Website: walmart
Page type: address-validator
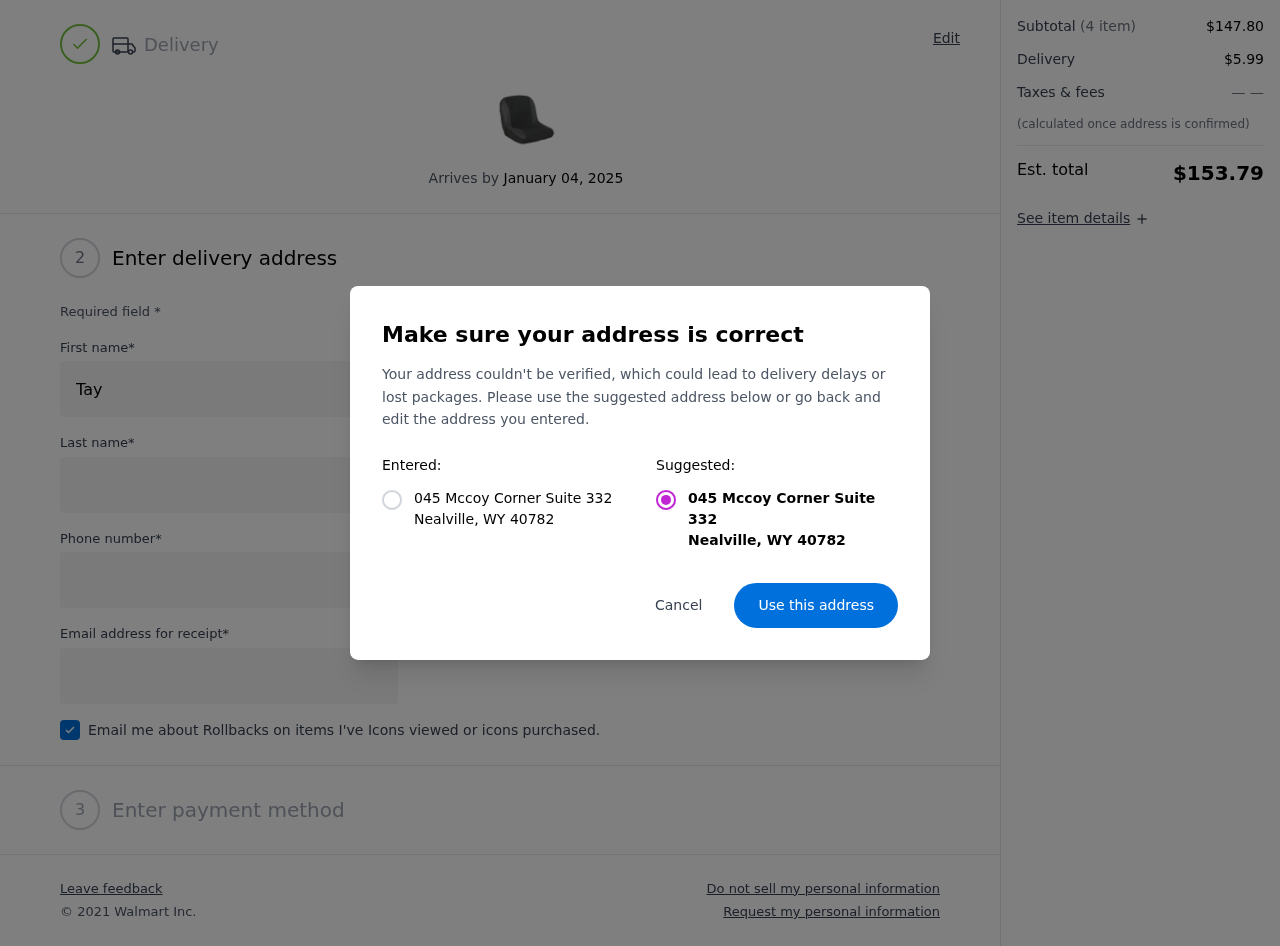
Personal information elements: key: PII_CITY
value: Nealville
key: PII_POSTCODE
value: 40782
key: PII_STATE_ABBR
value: WY
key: PII_STREET
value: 045 Mccoy Corner Suite 332
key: PII_FIRSTNAME
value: Taylor
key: PII_LASTNAME
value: Hinton
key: PII_PHONE
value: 6386023323
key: PII_EMAIL
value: thinton@hotmail.com
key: PII_POSTCODE_FULL
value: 40782
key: PII_POSTCODE_NUMERIC
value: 40782
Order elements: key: ORDER_DELIVERY_DATE
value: January 04, 2025
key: ORDER_SUBTOTAL
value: $147.80
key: ORDER_SHIPPING_COST
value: $5.99
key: ORDER_TOTAL
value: $153.79